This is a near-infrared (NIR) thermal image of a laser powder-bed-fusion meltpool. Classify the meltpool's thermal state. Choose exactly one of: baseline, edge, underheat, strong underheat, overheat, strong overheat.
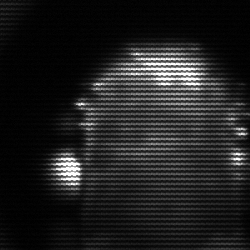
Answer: baseline